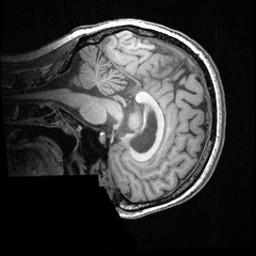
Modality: T1w
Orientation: sagittal
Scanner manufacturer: ge
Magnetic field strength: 3 T
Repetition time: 0.008572 s
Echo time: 0.003384 s